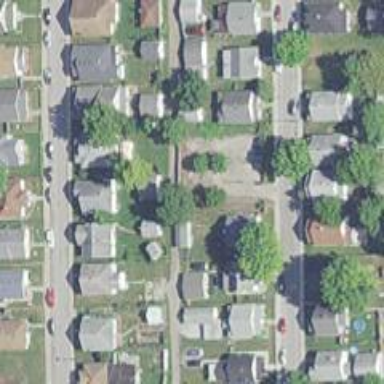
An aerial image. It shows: Alley classified as service road.